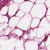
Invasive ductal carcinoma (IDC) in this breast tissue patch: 0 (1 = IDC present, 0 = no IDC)